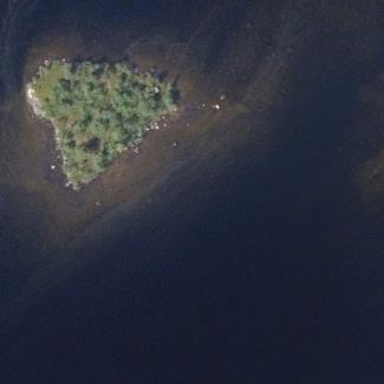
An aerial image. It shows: Islet.